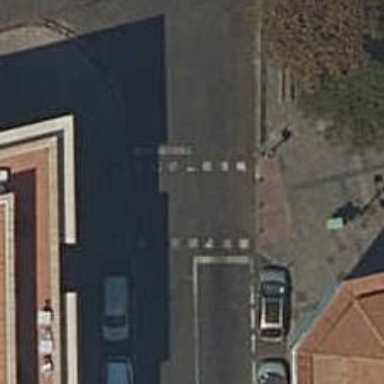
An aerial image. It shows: Zebra crossing with traffic signals.